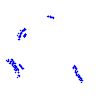
Particle: kaon